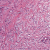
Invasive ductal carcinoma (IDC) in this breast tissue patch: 0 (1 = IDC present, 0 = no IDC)